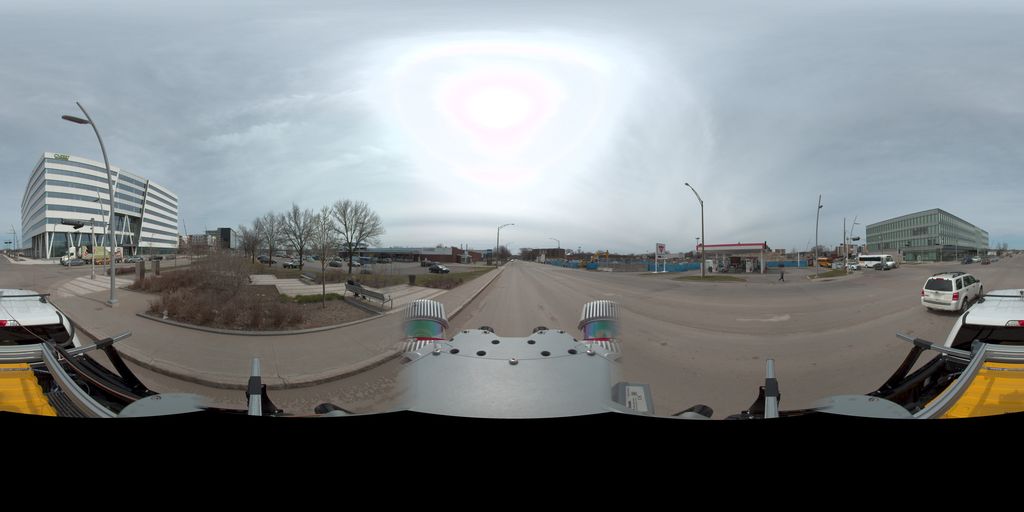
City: quebec_city